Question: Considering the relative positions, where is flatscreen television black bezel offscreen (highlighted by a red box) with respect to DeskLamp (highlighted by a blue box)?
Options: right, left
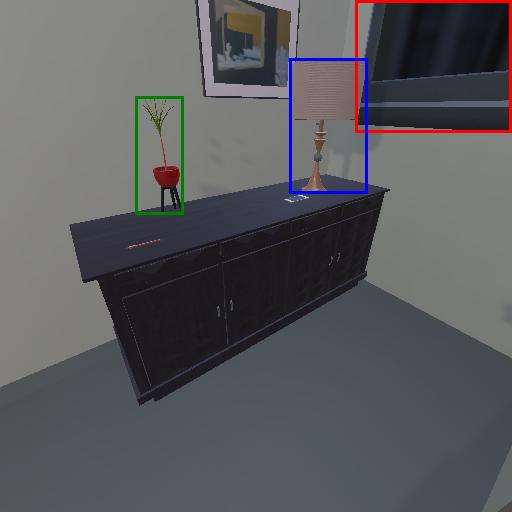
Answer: right